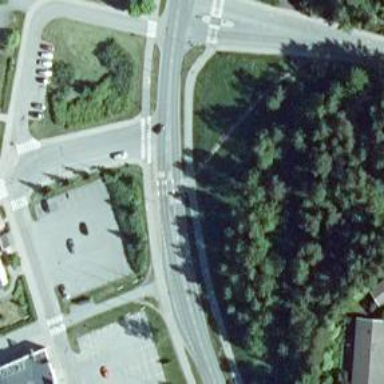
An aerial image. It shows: Marked crossing on the road.